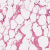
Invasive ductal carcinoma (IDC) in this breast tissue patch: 0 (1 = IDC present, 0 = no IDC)